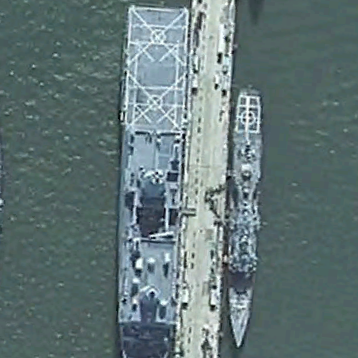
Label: San_Antonio-class_transport_dock